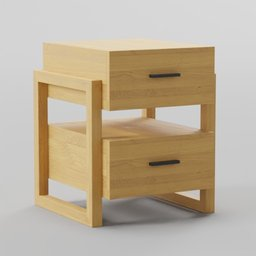
Label: furniture